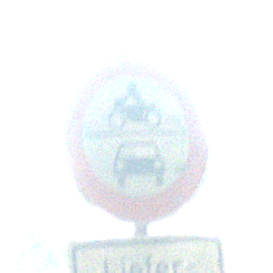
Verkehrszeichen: VerbotKraftfahrzeuge
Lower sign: BesondereFahrzeugeUndTransportgueter5
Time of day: Midday
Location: Indoor (Urban)
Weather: NotSpecified
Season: NotSpecified
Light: Natural